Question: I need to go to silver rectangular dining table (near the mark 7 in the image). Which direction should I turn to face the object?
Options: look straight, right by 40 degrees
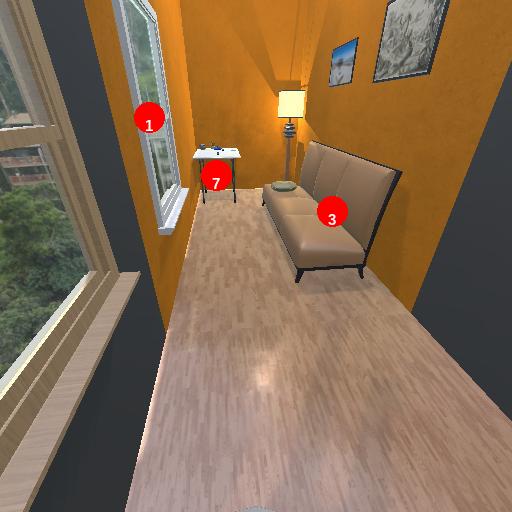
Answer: look straight